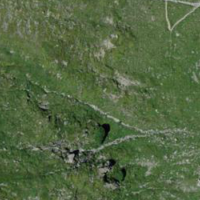
EUNIS habitat code: 26
Species observed at this site:
Bartsia alpina